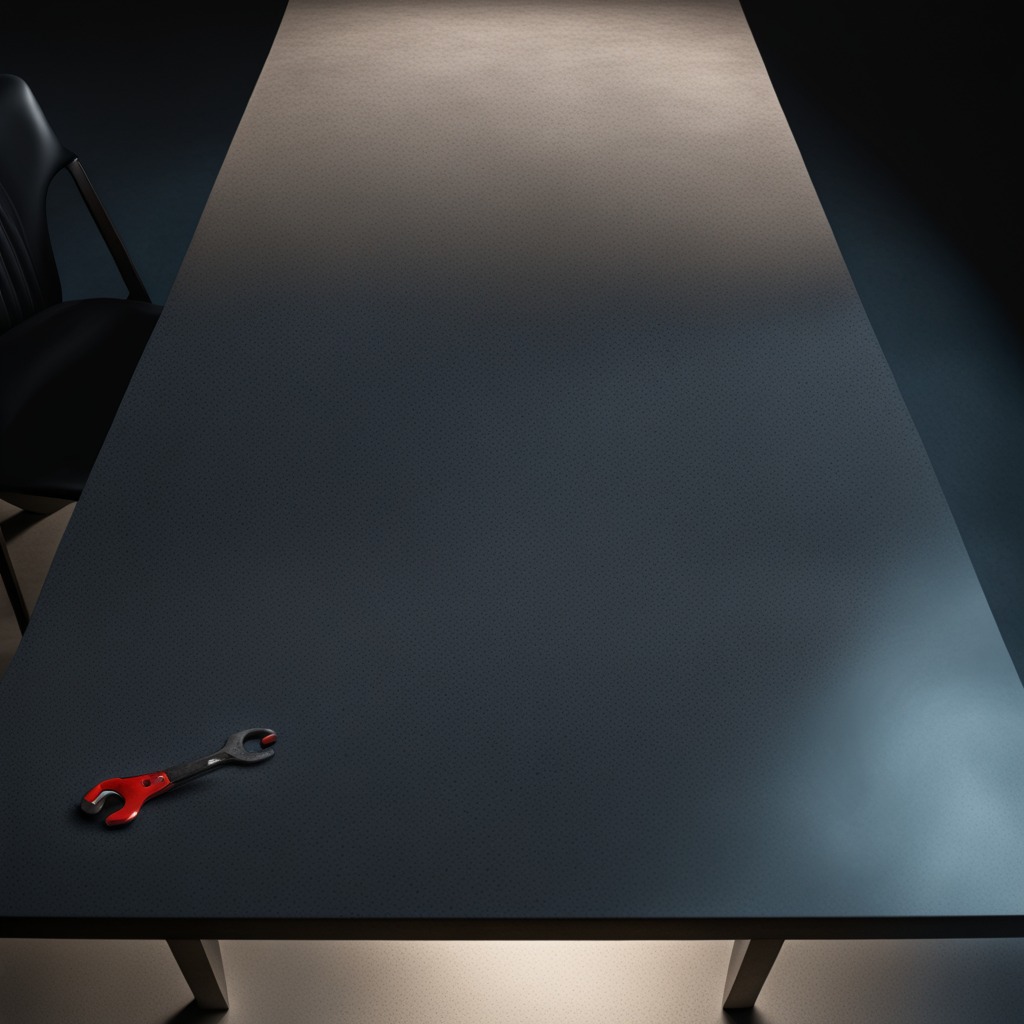
A wrench lies on the clean granite table inside a workshop at night.